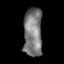
Tissue: skin
Cell type: Epithelial cells
Senescence score: 0.2679
Nuclear area (px): 888
Mean DAPI intensity: 123.231